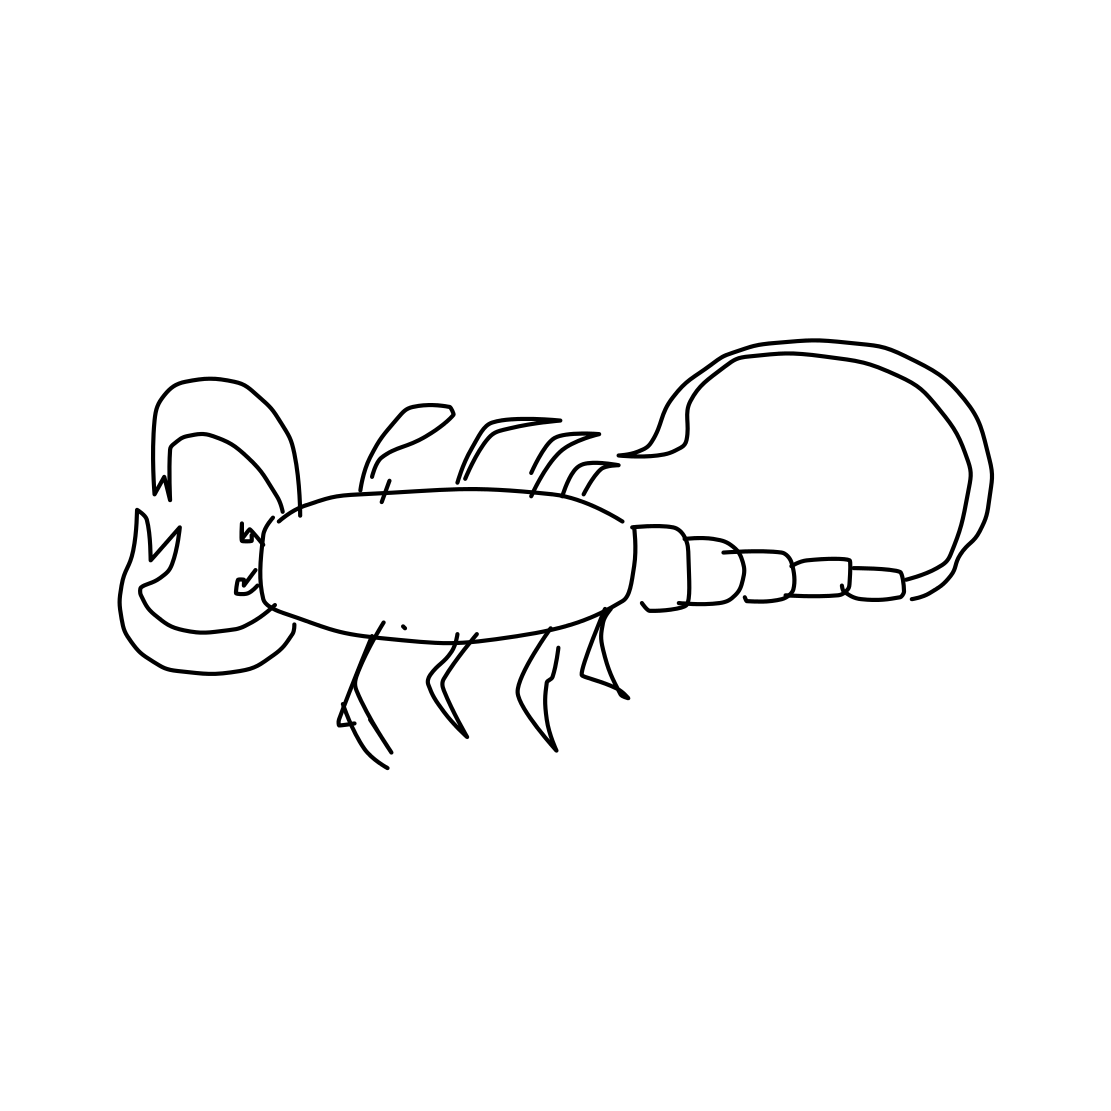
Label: scorpion